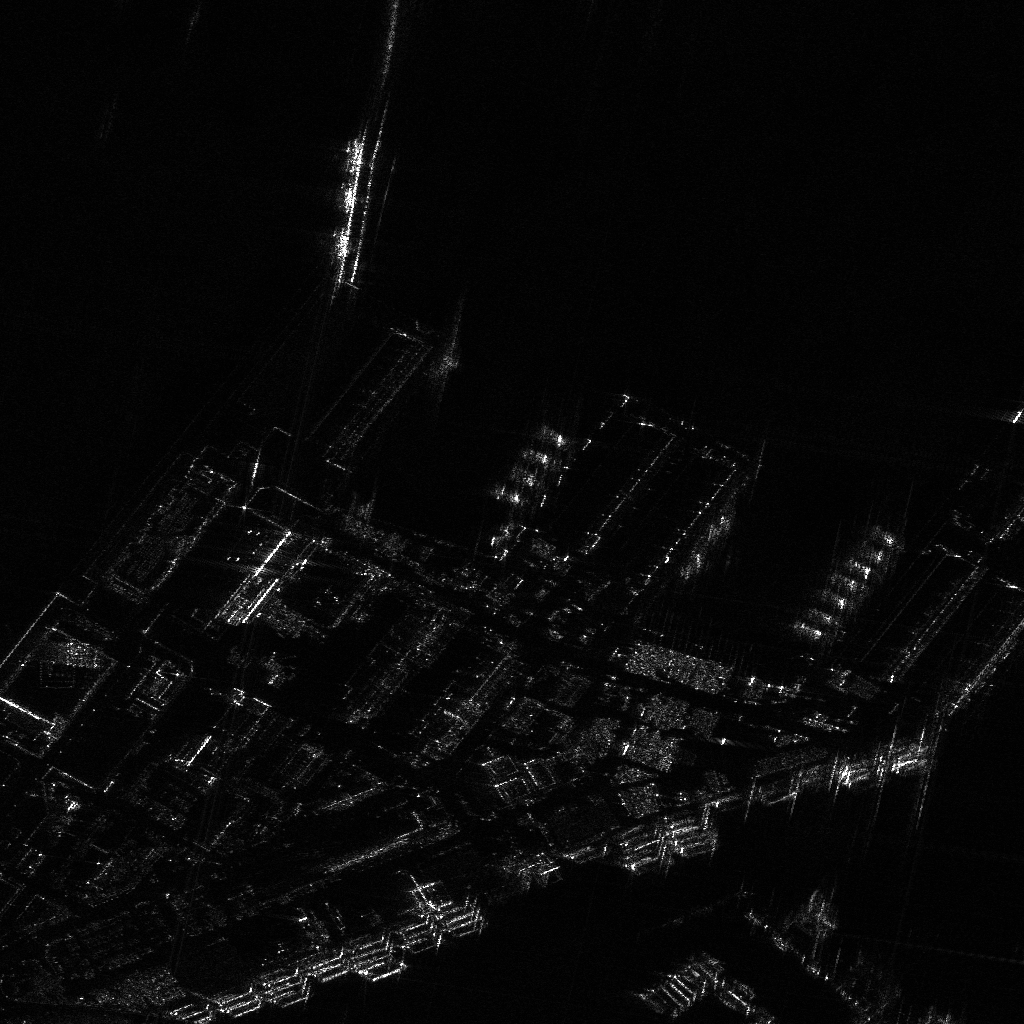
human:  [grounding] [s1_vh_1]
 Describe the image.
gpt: In the satellite image, there is  <ref>7 medium container </ref> <box>[[84, 51, 88, 52, 30], [83, 53, 87, 54, 30], [82, 54, 86, 56, 30], [80, 56, 84, 57, 30], [79, 57, 83, 58, 30], [78, 59, 82, 60, 30], [76, 60, 80, 62, 30]]</box> located at right,  <ref>4 medium container </ref> <box>[[49, 45, 53, 47, 30], [50, 44, 54, 45, 30], [51, 42, 56, 43, 30], [47, 47, 51, 48, 30]]</box> located at center,  <ref>18 medium container </ref> <box>[[61, 97, 66, 98, 46], [63, 96, 66, 98, 48], [63, 96, 67, 97, 48], [65, 95, 69, 96, 48], [64, 95, 68, 96, 48], [67, 80, 68, 84, 77], [65, 77, 67, 82, 77], [62, 82, 63, 86, 77], [61, 80, 62, 84, 77], [52, 83, 53, 87, 77], [56, 81, 58, 85, 77], [66, 79, 67, 83, 77], [66, 94, 70, 95, 48], [67, 93, 71, 94, 46], [45, 88, 46, 92, 72], [37, 93, 38, 97, 72], [41, 90, 42, 94, 72], [32, 93, 33, 97, 72]]</box> located at bottom,  <ref>13 medium container </ref> <box>[[69, 97, 73, 98, 38], [75, 75, 76, 79, 77], [87, 72, 89, 76, 77], [82, 72, 83, 76, 78], [82, 73, 84, 77, 77], [87, 70, 89, 75, 78], [69, 76, 71, 80, 77], [75, 74, 76, 78, 77], [70, 95, 73, 96, 38], [71, 89, 74, 90, 41], [77, 94, 80, 95, 41], [74, 91, 78, 93, 40], [81, 96, 84, 97, 41]]</box> located at bottom right,  <ref>1 small ore-oil </ref> <box>[[68, 43, 71, 58, 35]]</box> located at right,  <ref>2 medium container </ref> <box>[[27, 95, 29, 99, 72], [23, 96, 24, 100, 72]]</box> located at bottom left,  <ref>1 large cell-container </ref> <box>[[31, 11, 36, 28, 7]]</box> located at top.